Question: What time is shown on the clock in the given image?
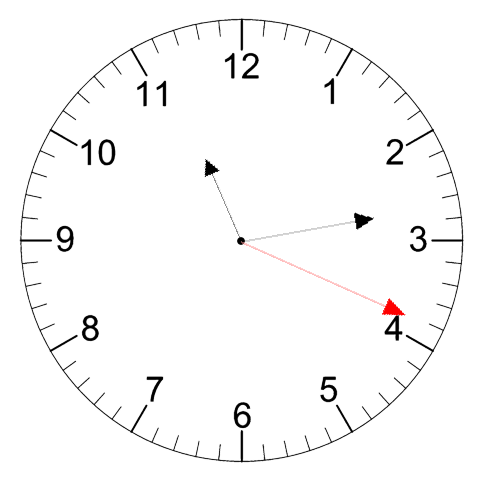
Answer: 11:13:19